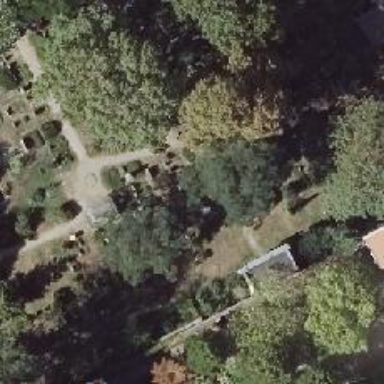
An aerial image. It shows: View of cemetery with graves.